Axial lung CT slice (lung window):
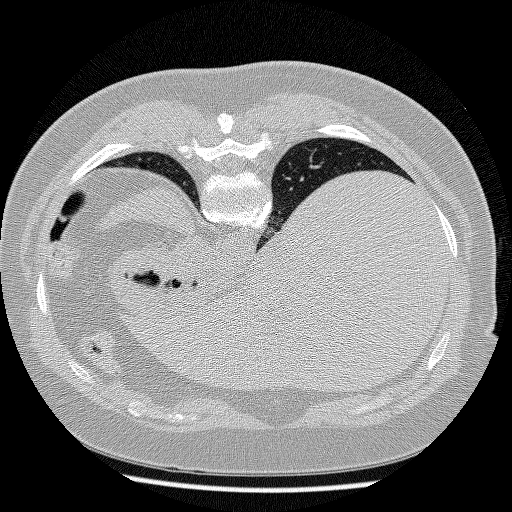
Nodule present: no